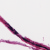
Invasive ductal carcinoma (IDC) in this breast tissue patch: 0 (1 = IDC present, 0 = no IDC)